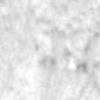
Label: no_change